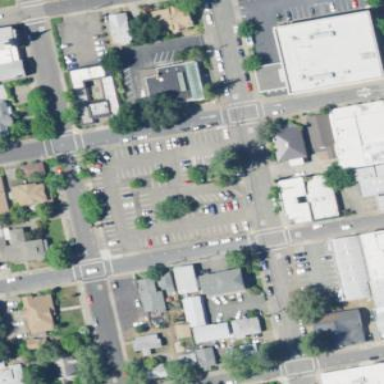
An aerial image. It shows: Parking area.